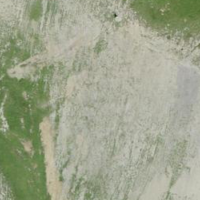
EUNIS habitat code: 31
Species observed at this site:
Marmota marmota